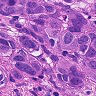
Metastatic tissue present: yes